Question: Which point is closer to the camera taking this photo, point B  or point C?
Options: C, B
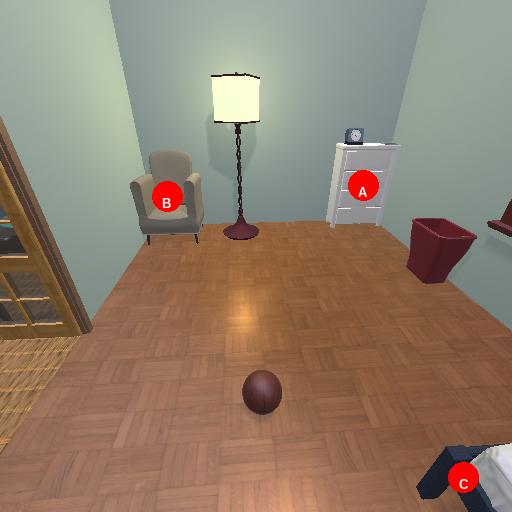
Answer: C